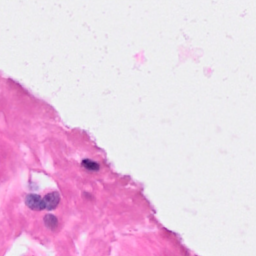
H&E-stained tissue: Breast